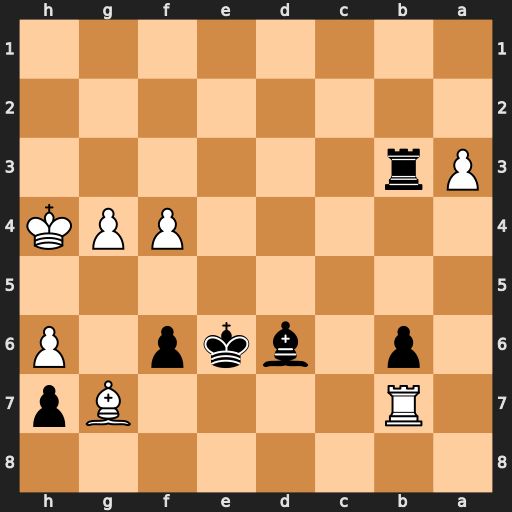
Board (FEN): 8/1R4Bp/1p1bkp1P/8/5PPK/Pr6/8/8
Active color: b
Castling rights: -
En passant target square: -
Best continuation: Bxf4 Bxf6 Kxf6 g5+ Bxg5+